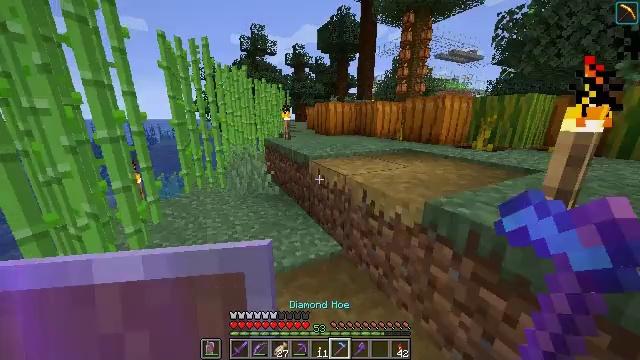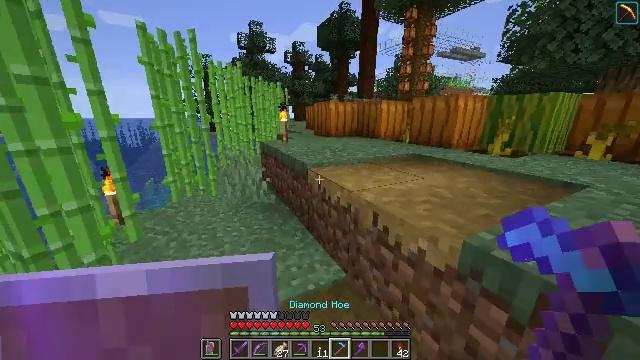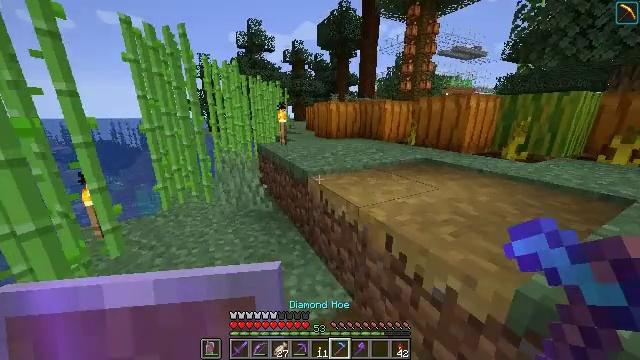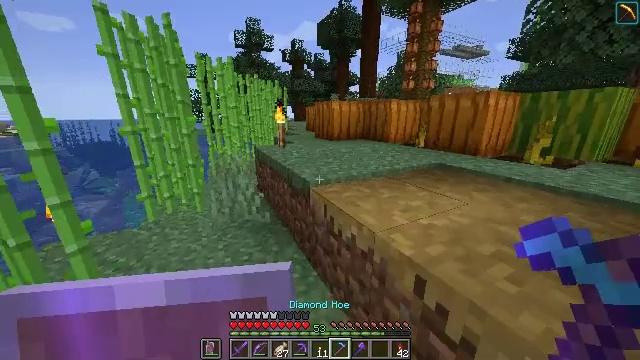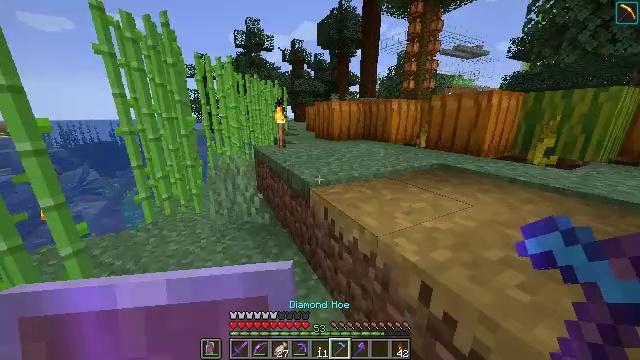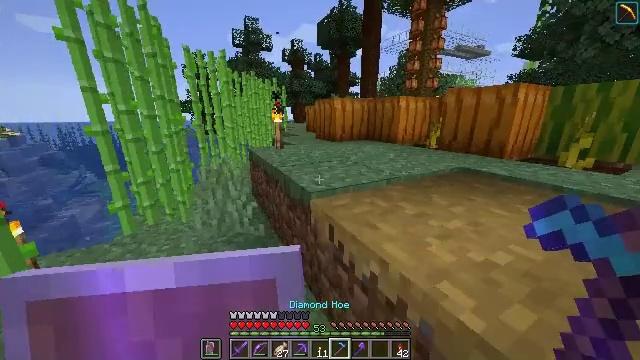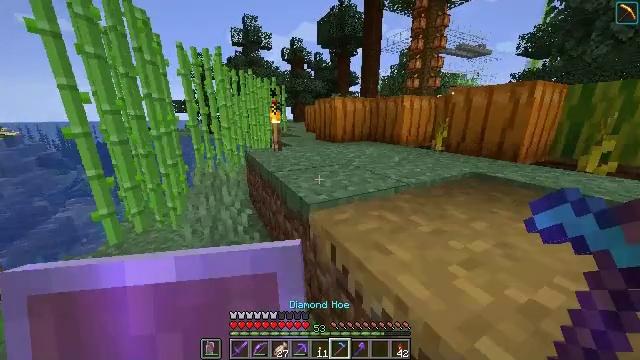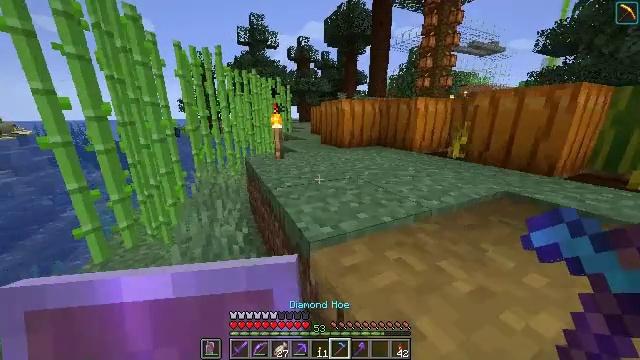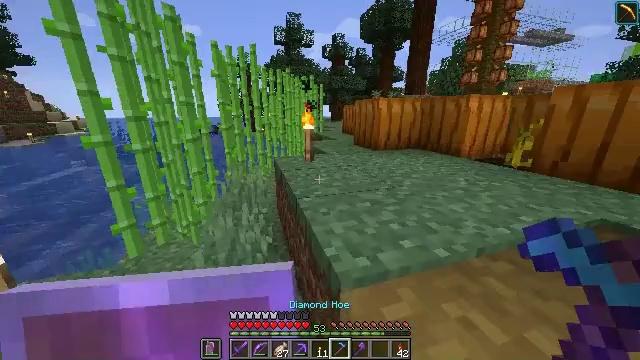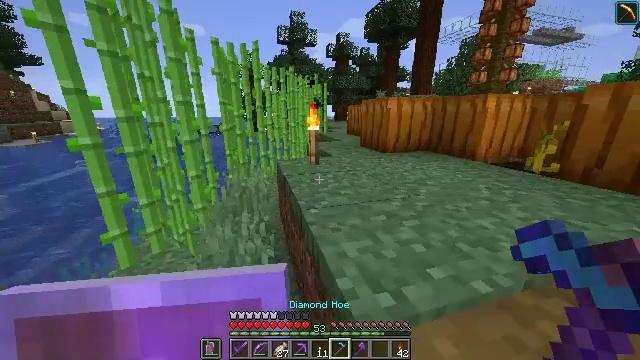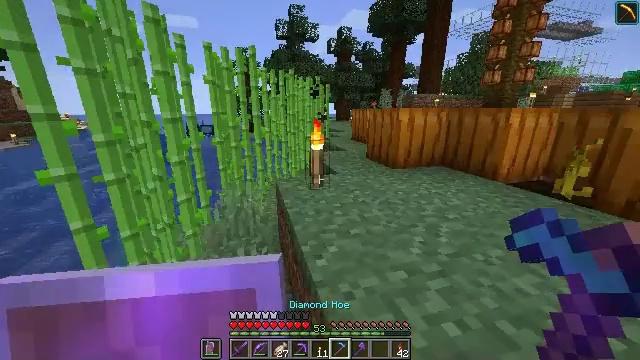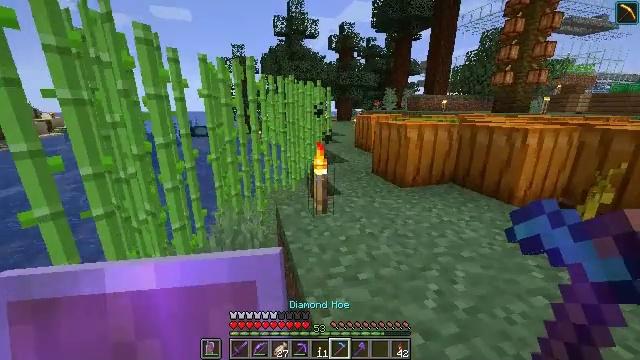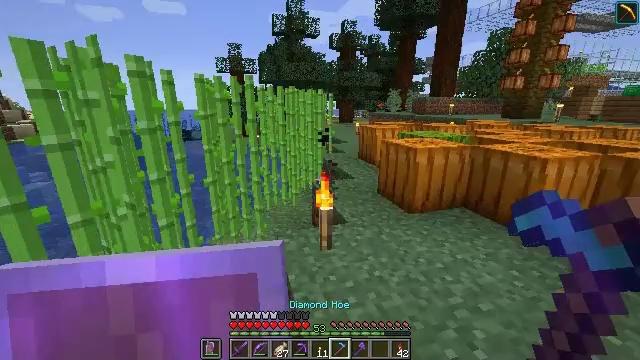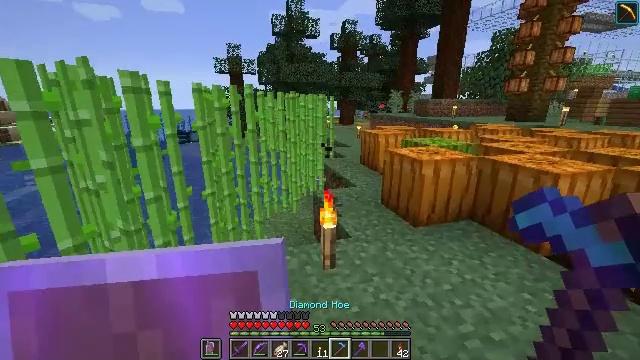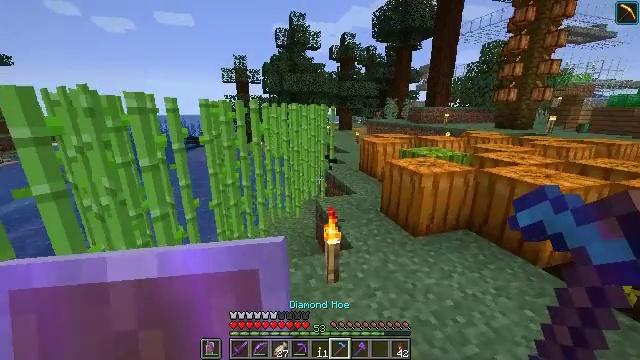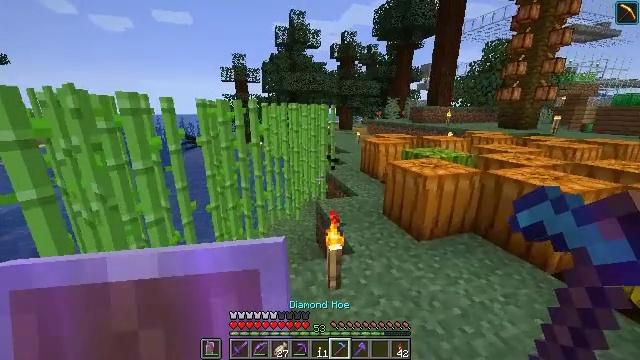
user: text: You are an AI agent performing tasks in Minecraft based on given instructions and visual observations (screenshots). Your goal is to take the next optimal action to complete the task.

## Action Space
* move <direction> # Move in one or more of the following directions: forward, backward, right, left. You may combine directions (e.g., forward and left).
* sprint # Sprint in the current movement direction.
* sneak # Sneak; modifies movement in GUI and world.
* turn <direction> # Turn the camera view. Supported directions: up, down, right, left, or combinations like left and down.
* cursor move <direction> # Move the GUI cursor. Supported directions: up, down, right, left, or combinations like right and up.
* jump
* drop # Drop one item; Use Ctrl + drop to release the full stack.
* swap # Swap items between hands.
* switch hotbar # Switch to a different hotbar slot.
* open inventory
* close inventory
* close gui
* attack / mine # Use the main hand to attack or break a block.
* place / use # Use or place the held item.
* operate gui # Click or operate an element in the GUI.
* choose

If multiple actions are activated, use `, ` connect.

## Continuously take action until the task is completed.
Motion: motion action
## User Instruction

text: Harvest the warped wart block in the Nether.
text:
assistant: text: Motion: move forward, sprint
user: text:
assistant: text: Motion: move forward, sprint
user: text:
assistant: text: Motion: move forward, sprint
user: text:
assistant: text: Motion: move forward, sprint
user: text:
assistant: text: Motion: move forward, sprint
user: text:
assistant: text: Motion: move forward, sprint
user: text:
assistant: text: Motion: move forward, sprint, turn left
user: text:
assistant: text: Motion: move forward, sprint, turn left
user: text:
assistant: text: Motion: move forward, sprint
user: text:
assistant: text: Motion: move forward, sprint, jump
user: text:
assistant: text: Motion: move forward, sprint, jump
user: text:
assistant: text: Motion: move forward, sprint, jump
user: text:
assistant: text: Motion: move forward, sprint, jump
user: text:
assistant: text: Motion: move forward, sprint
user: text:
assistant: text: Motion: move forward, sprint
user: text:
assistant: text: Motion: move forward, sprint
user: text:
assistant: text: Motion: move forward, sprint
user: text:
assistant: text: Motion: move forward, sprint, turn right
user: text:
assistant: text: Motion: move forward, sprint, turn right
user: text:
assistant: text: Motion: move forward, sprint, turn right
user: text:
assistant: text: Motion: move forward, sprint
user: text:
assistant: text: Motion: move forward, sprint
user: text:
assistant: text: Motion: move forward, sprint
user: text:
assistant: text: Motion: move forward, sprint, turn left, jump
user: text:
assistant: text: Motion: move forward, sprint, jump
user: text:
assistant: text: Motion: move forward, sprint, turn left, jump
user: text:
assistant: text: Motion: move forward, sprint, turn left, jump
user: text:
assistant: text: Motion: move forward, sprint
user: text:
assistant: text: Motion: move forward, sprint
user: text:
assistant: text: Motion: move forward, sprint